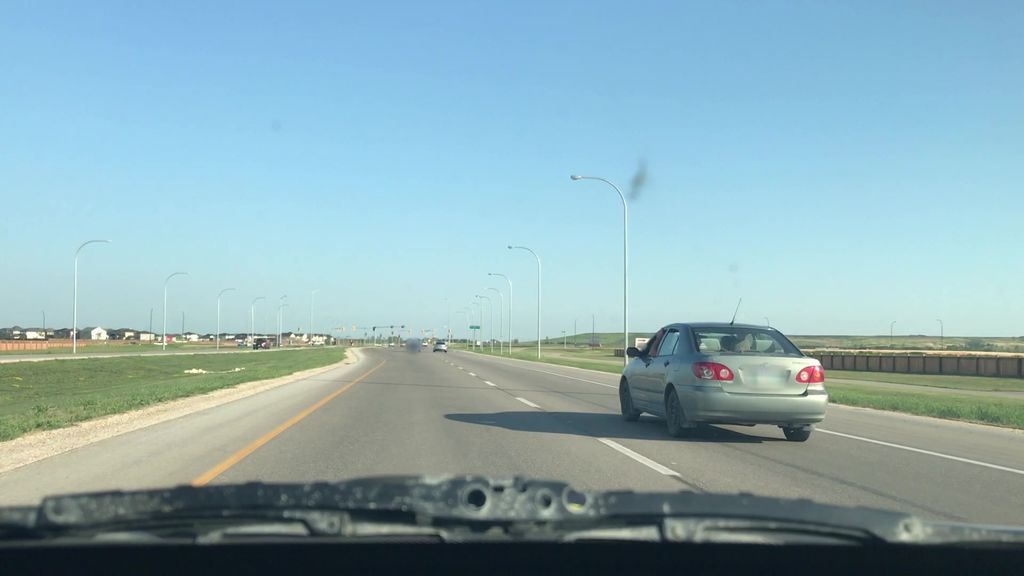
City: winnipeg